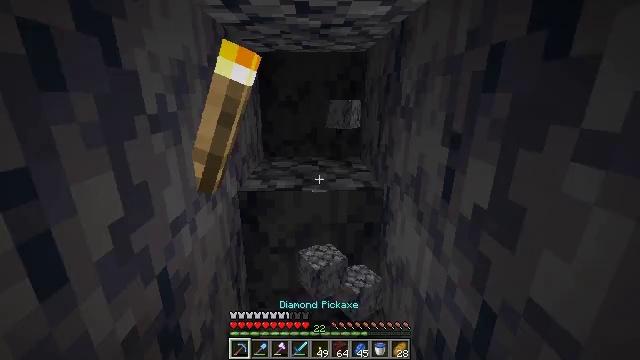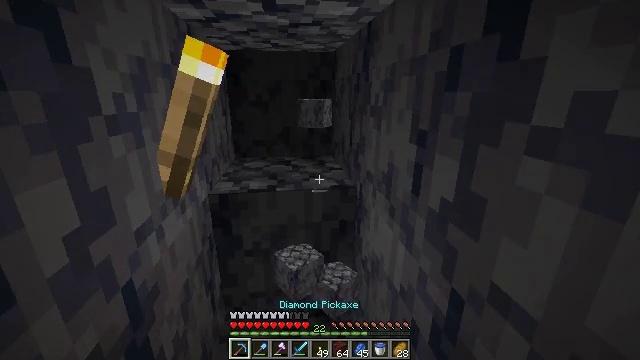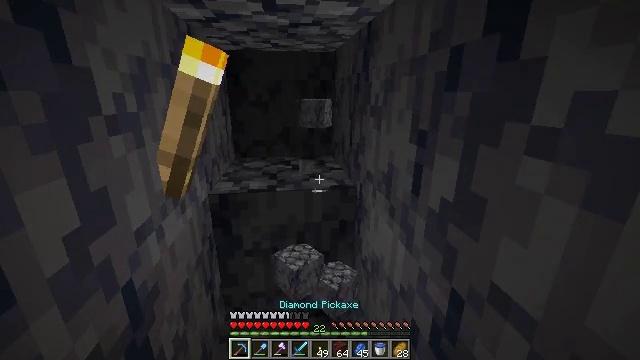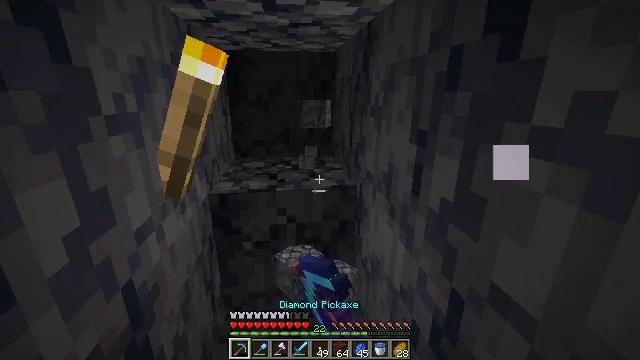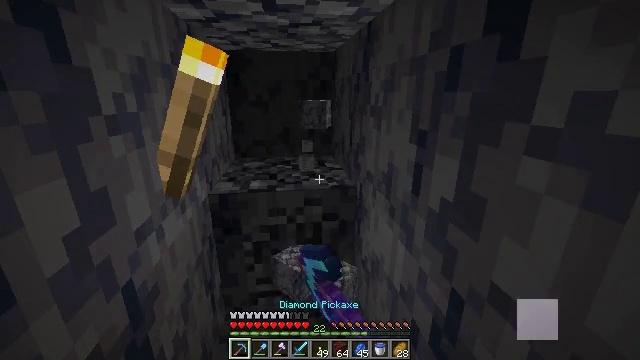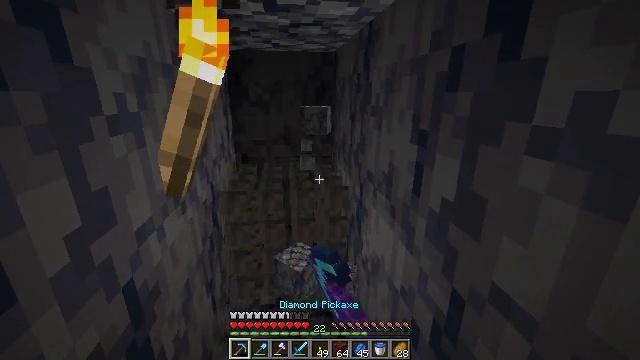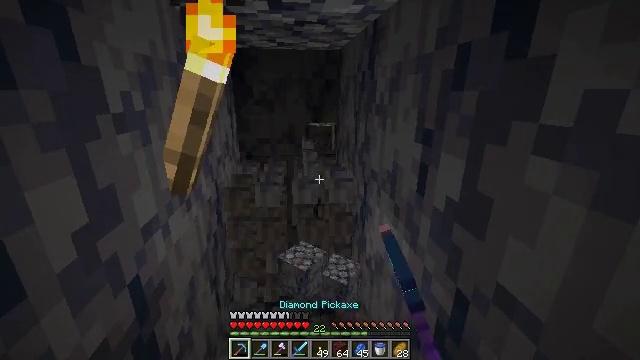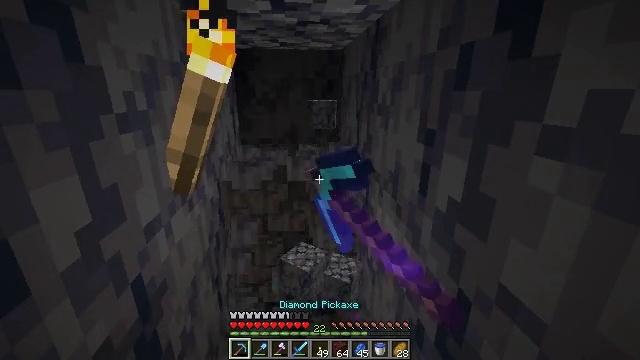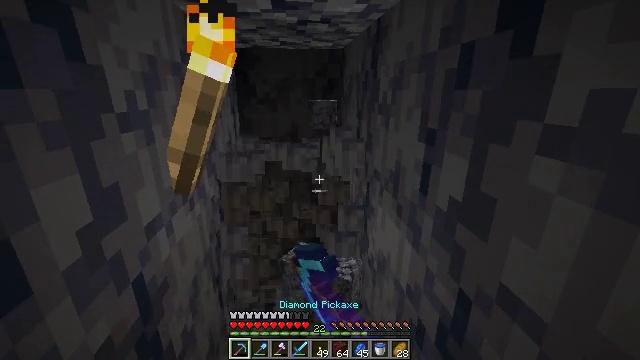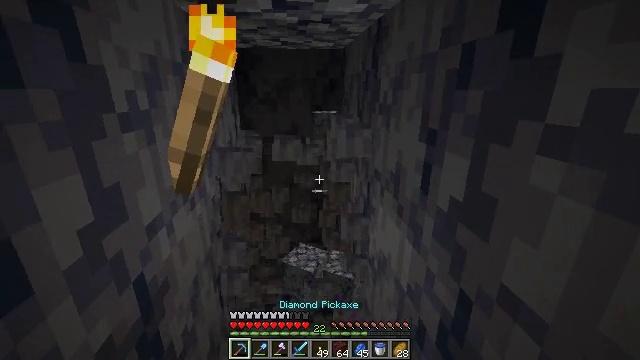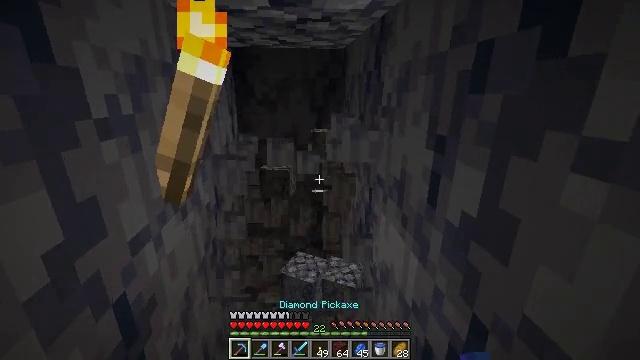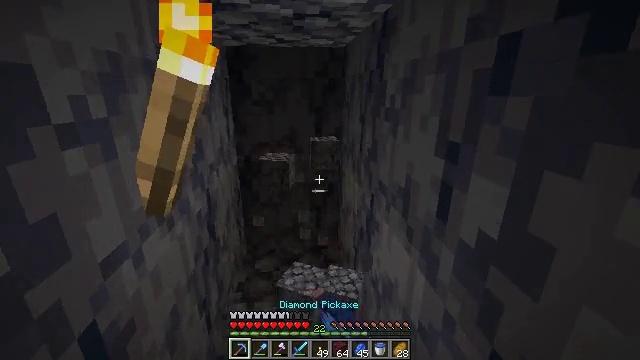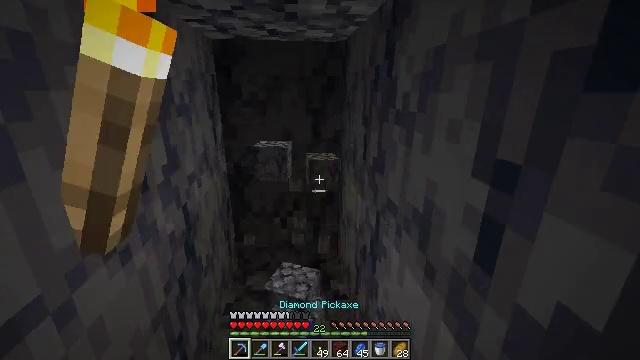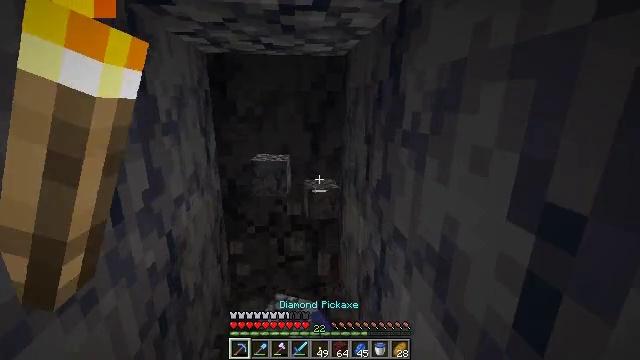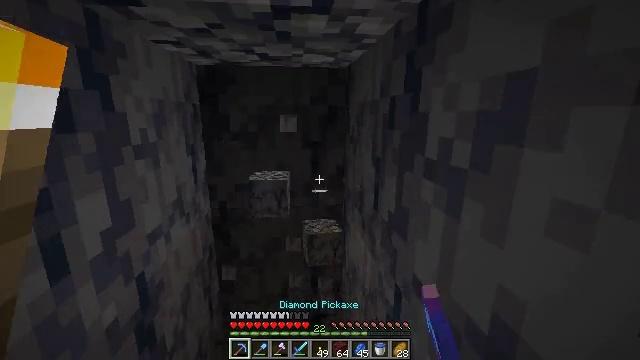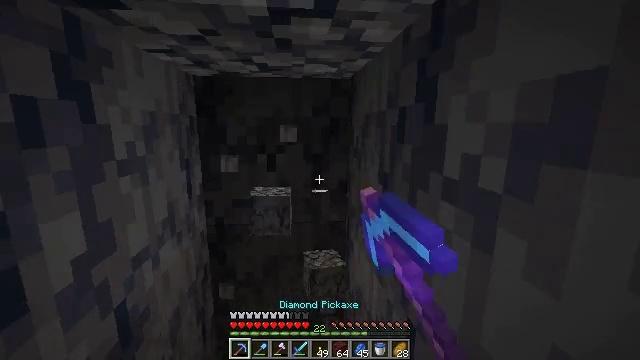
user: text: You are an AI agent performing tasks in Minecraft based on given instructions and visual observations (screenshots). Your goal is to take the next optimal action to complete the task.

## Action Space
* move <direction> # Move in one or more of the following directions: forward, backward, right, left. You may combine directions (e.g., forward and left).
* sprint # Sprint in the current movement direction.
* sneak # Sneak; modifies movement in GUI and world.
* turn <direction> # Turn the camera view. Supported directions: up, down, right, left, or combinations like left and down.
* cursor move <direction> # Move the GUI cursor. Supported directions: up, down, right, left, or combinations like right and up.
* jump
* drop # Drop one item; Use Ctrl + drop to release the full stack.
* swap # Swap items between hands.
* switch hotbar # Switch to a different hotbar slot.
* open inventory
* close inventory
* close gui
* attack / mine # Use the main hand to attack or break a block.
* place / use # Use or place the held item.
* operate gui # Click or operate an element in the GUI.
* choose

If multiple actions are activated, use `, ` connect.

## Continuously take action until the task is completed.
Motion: motion action
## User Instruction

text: Collect basalt for building.
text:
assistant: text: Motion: turn right, switch to hotbar 1
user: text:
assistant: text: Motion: attack / mine
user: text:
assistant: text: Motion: attack / mine
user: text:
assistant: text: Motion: attack / mine
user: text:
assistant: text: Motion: attack / mine
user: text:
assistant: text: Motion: attack / mine
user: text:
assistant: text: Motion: attack / mine
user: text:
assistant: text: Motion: attack / mine
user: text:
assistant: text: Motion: attack / mine
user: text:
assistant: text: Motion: move forward, attack / mine
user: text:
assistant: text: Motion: move forward, attack / mine
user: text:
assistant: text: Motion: move forward, attack / mine
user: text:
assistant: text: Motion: move forward, turn up, attack / mine
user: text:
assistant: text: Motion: move forward, turn up, attack / mine
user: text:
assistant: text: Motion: turn up, attack / mine
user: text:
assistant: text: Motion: turn up, attack / mine
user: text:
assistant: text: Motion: attack / mine
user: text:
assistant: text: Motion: attack / mine
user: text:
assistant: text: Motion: attack / mine
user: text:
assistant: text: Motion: turn left and down, attack / mine
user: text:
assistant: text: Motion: turn left and down, attack / mine
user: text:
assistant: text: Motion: turn down, attack / mine
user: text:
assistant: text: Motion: attack / mine
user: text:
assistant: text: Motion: attack / mine
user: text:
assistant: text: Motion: attack / mine
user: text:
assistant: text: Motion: attack / mine
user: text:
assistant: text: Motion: move forward, attack / mine
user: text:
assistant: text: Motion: move forward, turn up, attack / mine
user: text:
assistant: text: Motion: move forward, turn up, attack / mine
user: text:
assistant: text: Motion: move forward, turn up, attack / mine